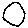
Label: circle